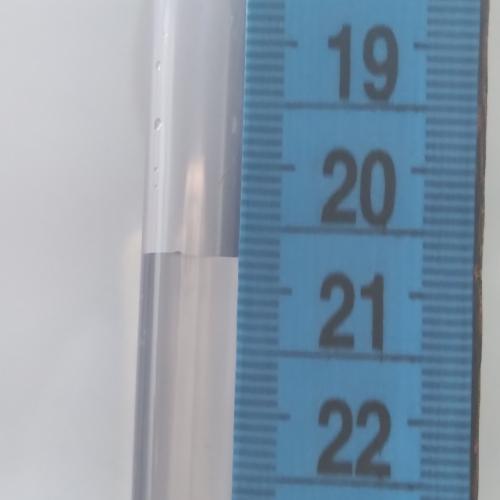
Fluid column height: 20.8 cm